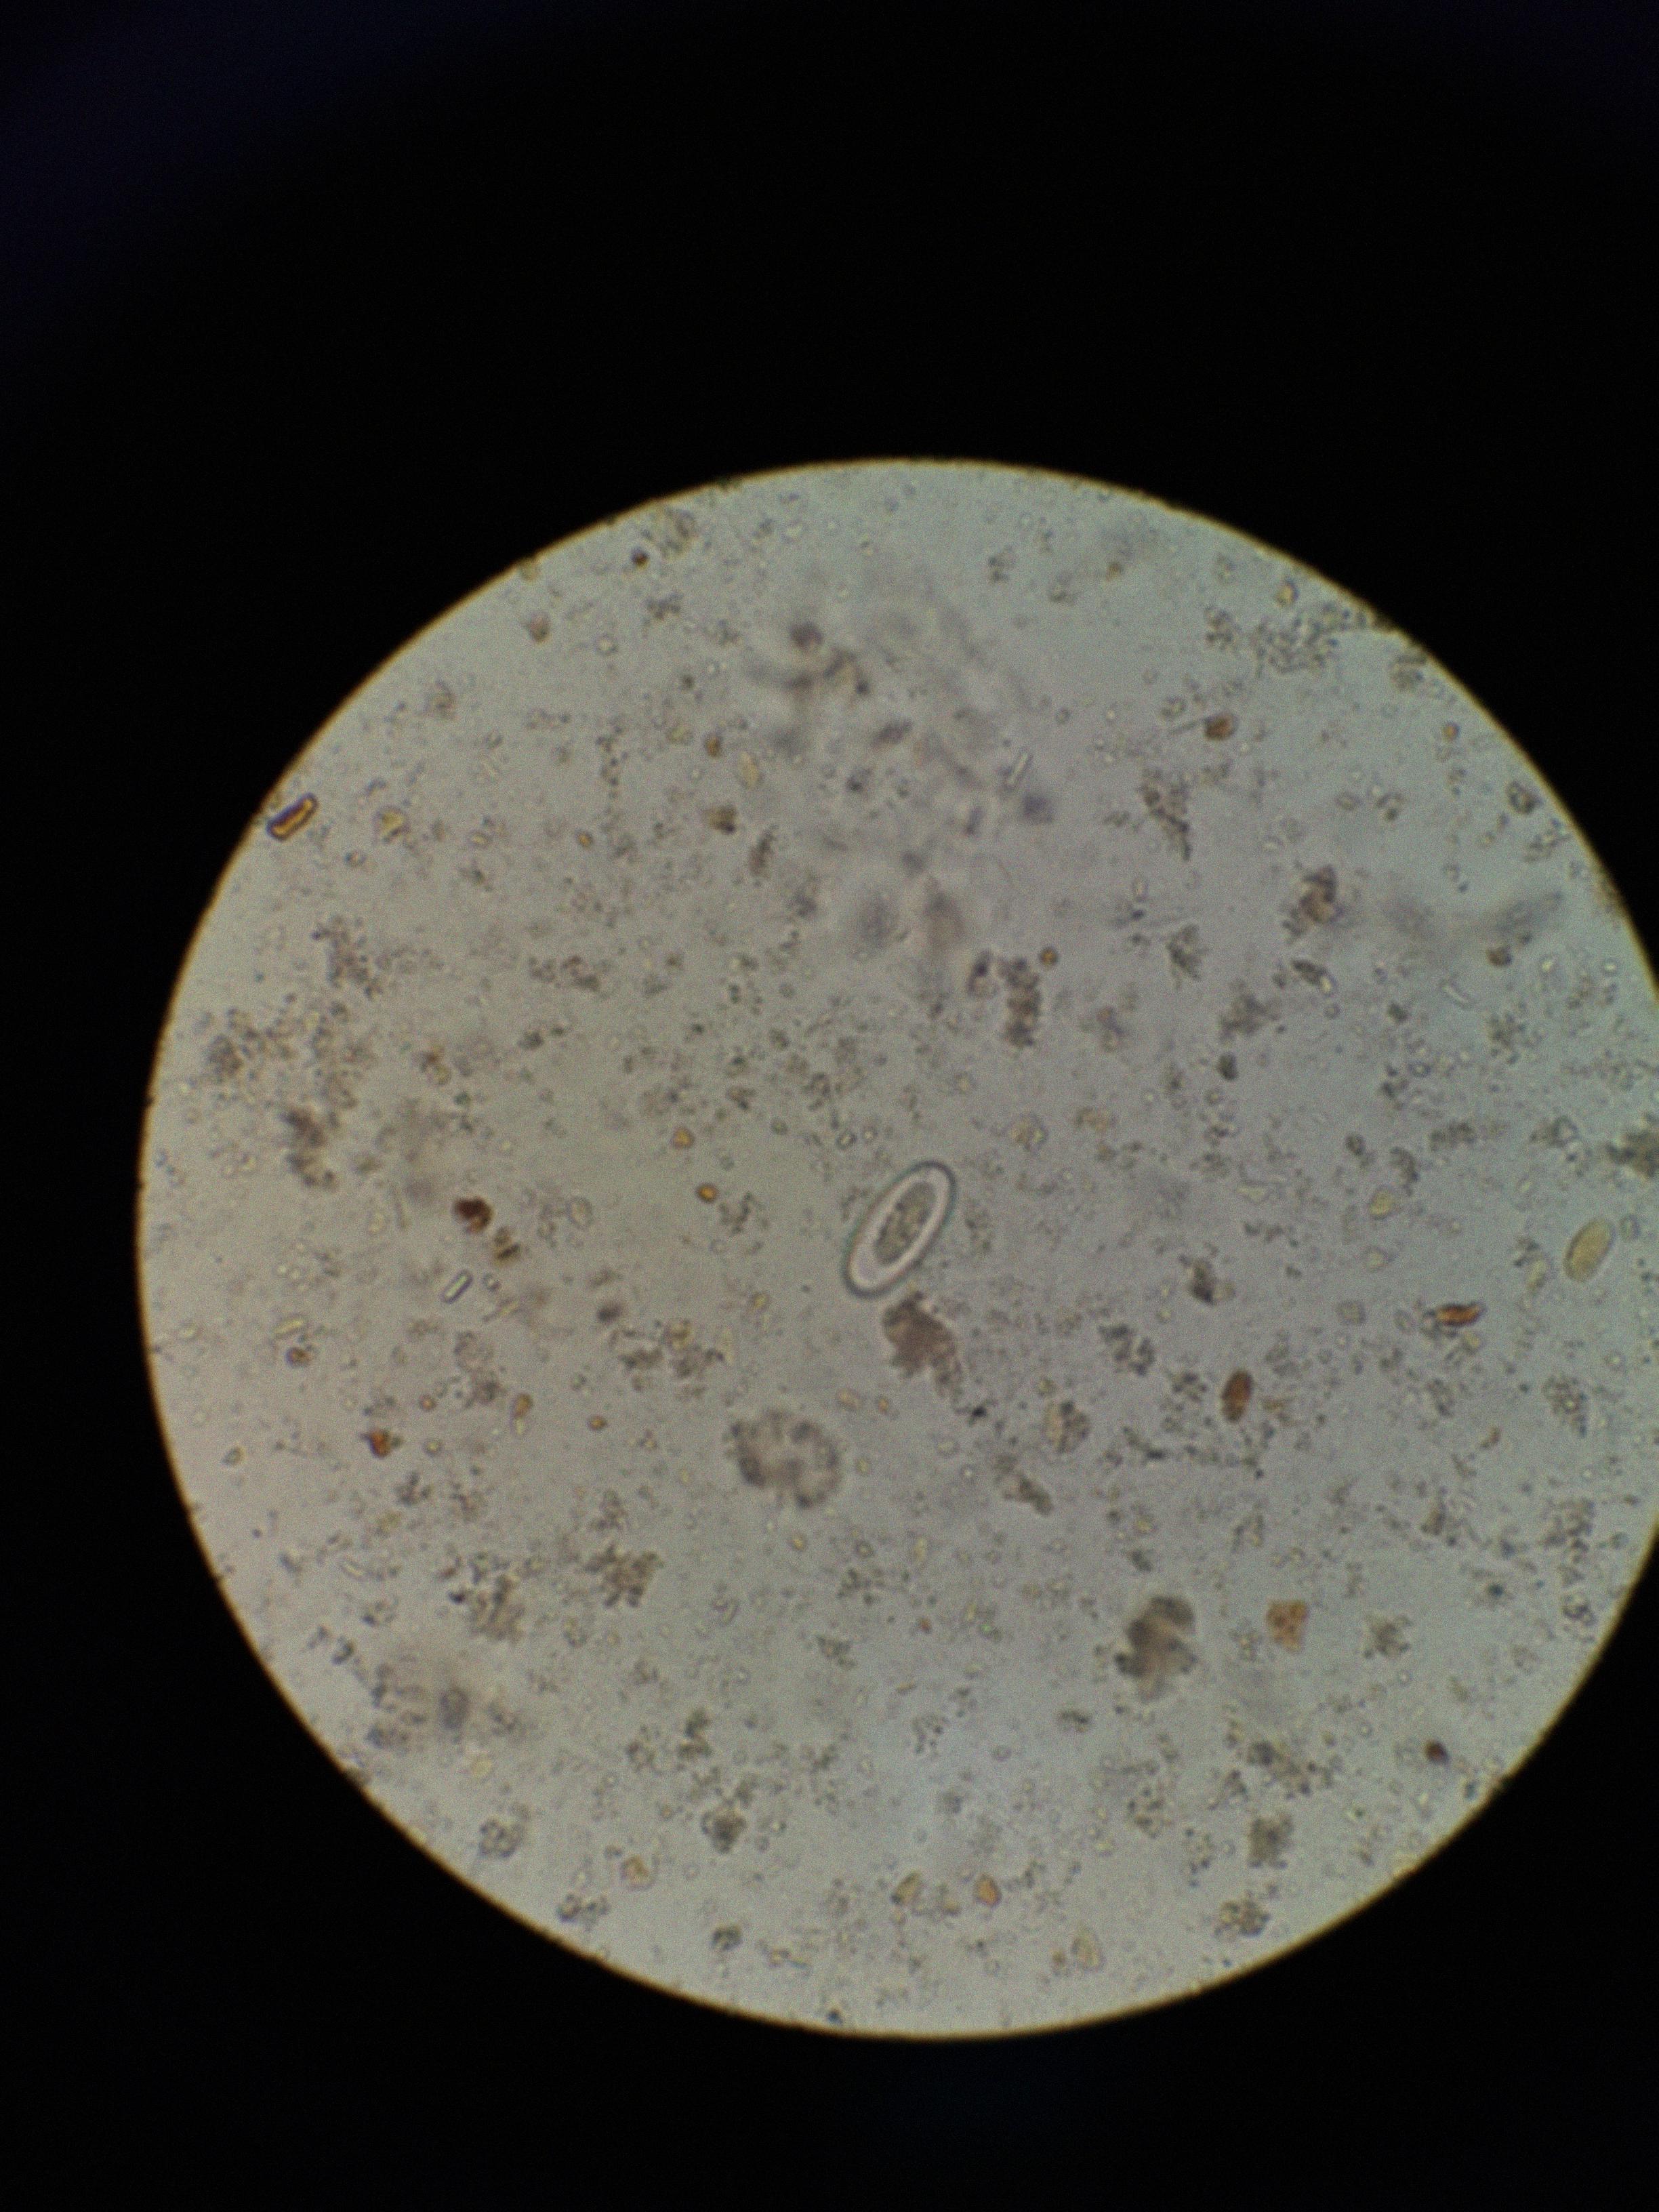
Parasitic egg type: Enterobius vermicularis